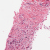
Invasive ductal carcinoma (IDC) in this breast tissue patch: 1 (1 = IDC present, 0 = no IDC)